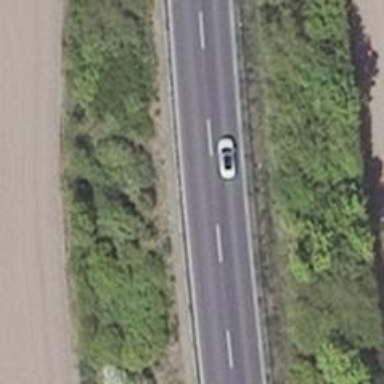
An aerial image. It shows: Asphalt motorway categorized as trunk road.